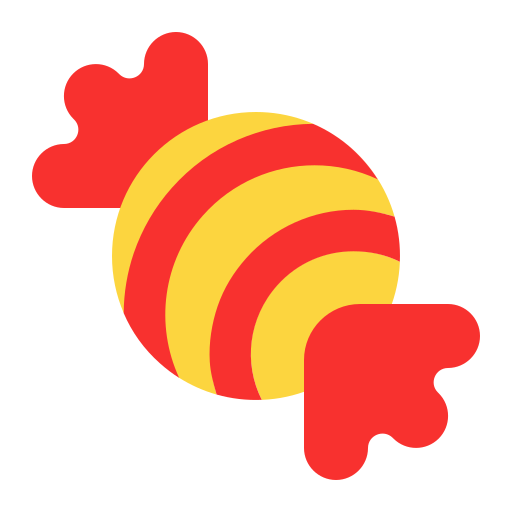
candy flat